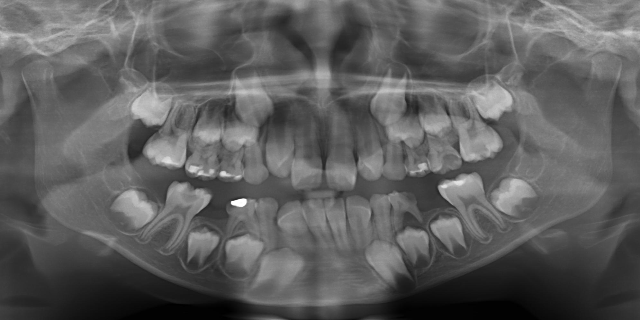
child